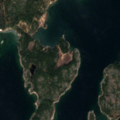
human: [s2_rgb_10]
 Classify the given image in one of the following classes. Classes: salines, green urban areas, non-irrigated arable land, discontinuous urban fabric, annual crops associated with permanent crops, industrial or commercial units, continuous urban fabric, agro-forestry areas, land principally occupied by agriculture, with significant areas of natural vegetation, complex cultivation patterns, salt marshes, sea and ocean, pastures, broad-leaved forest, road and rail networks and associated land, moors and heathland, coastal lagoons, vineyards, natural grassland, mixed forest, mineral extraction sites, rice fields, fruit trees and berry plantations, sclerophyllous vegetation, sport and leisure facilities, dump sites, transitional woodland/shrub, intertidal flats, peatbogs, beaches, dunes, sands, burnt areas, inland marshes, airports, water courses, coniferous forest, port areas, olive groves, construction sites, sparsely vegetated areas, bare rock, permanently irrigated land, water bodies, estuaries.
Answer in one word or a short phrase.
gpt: mixed forest, transitional woodland/shrub, sea and ocean